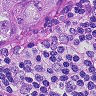
Metastatic tissue present: yes